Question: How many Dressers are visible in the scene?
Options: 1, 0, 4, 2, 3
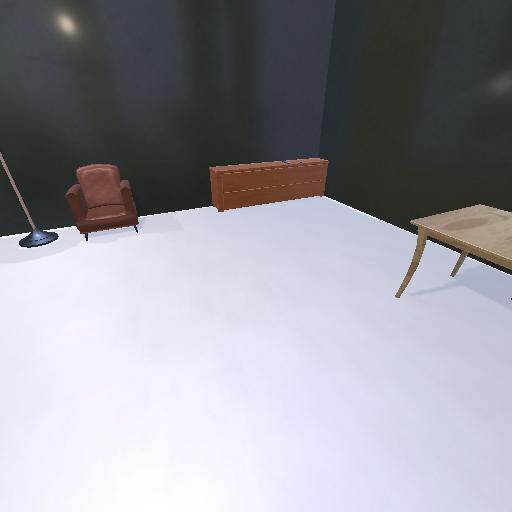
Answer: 1